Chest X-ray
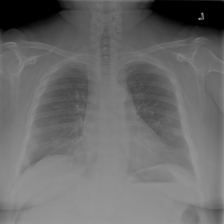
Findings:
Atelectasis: negative
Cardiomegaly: negative
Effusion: negative
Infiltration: positive
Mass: negative
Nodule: negative
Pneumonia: negative
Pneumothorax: negative
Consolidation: negative
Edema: negative
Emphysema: negative
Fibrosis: negative
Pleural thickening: negative
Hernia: negative